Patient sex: F
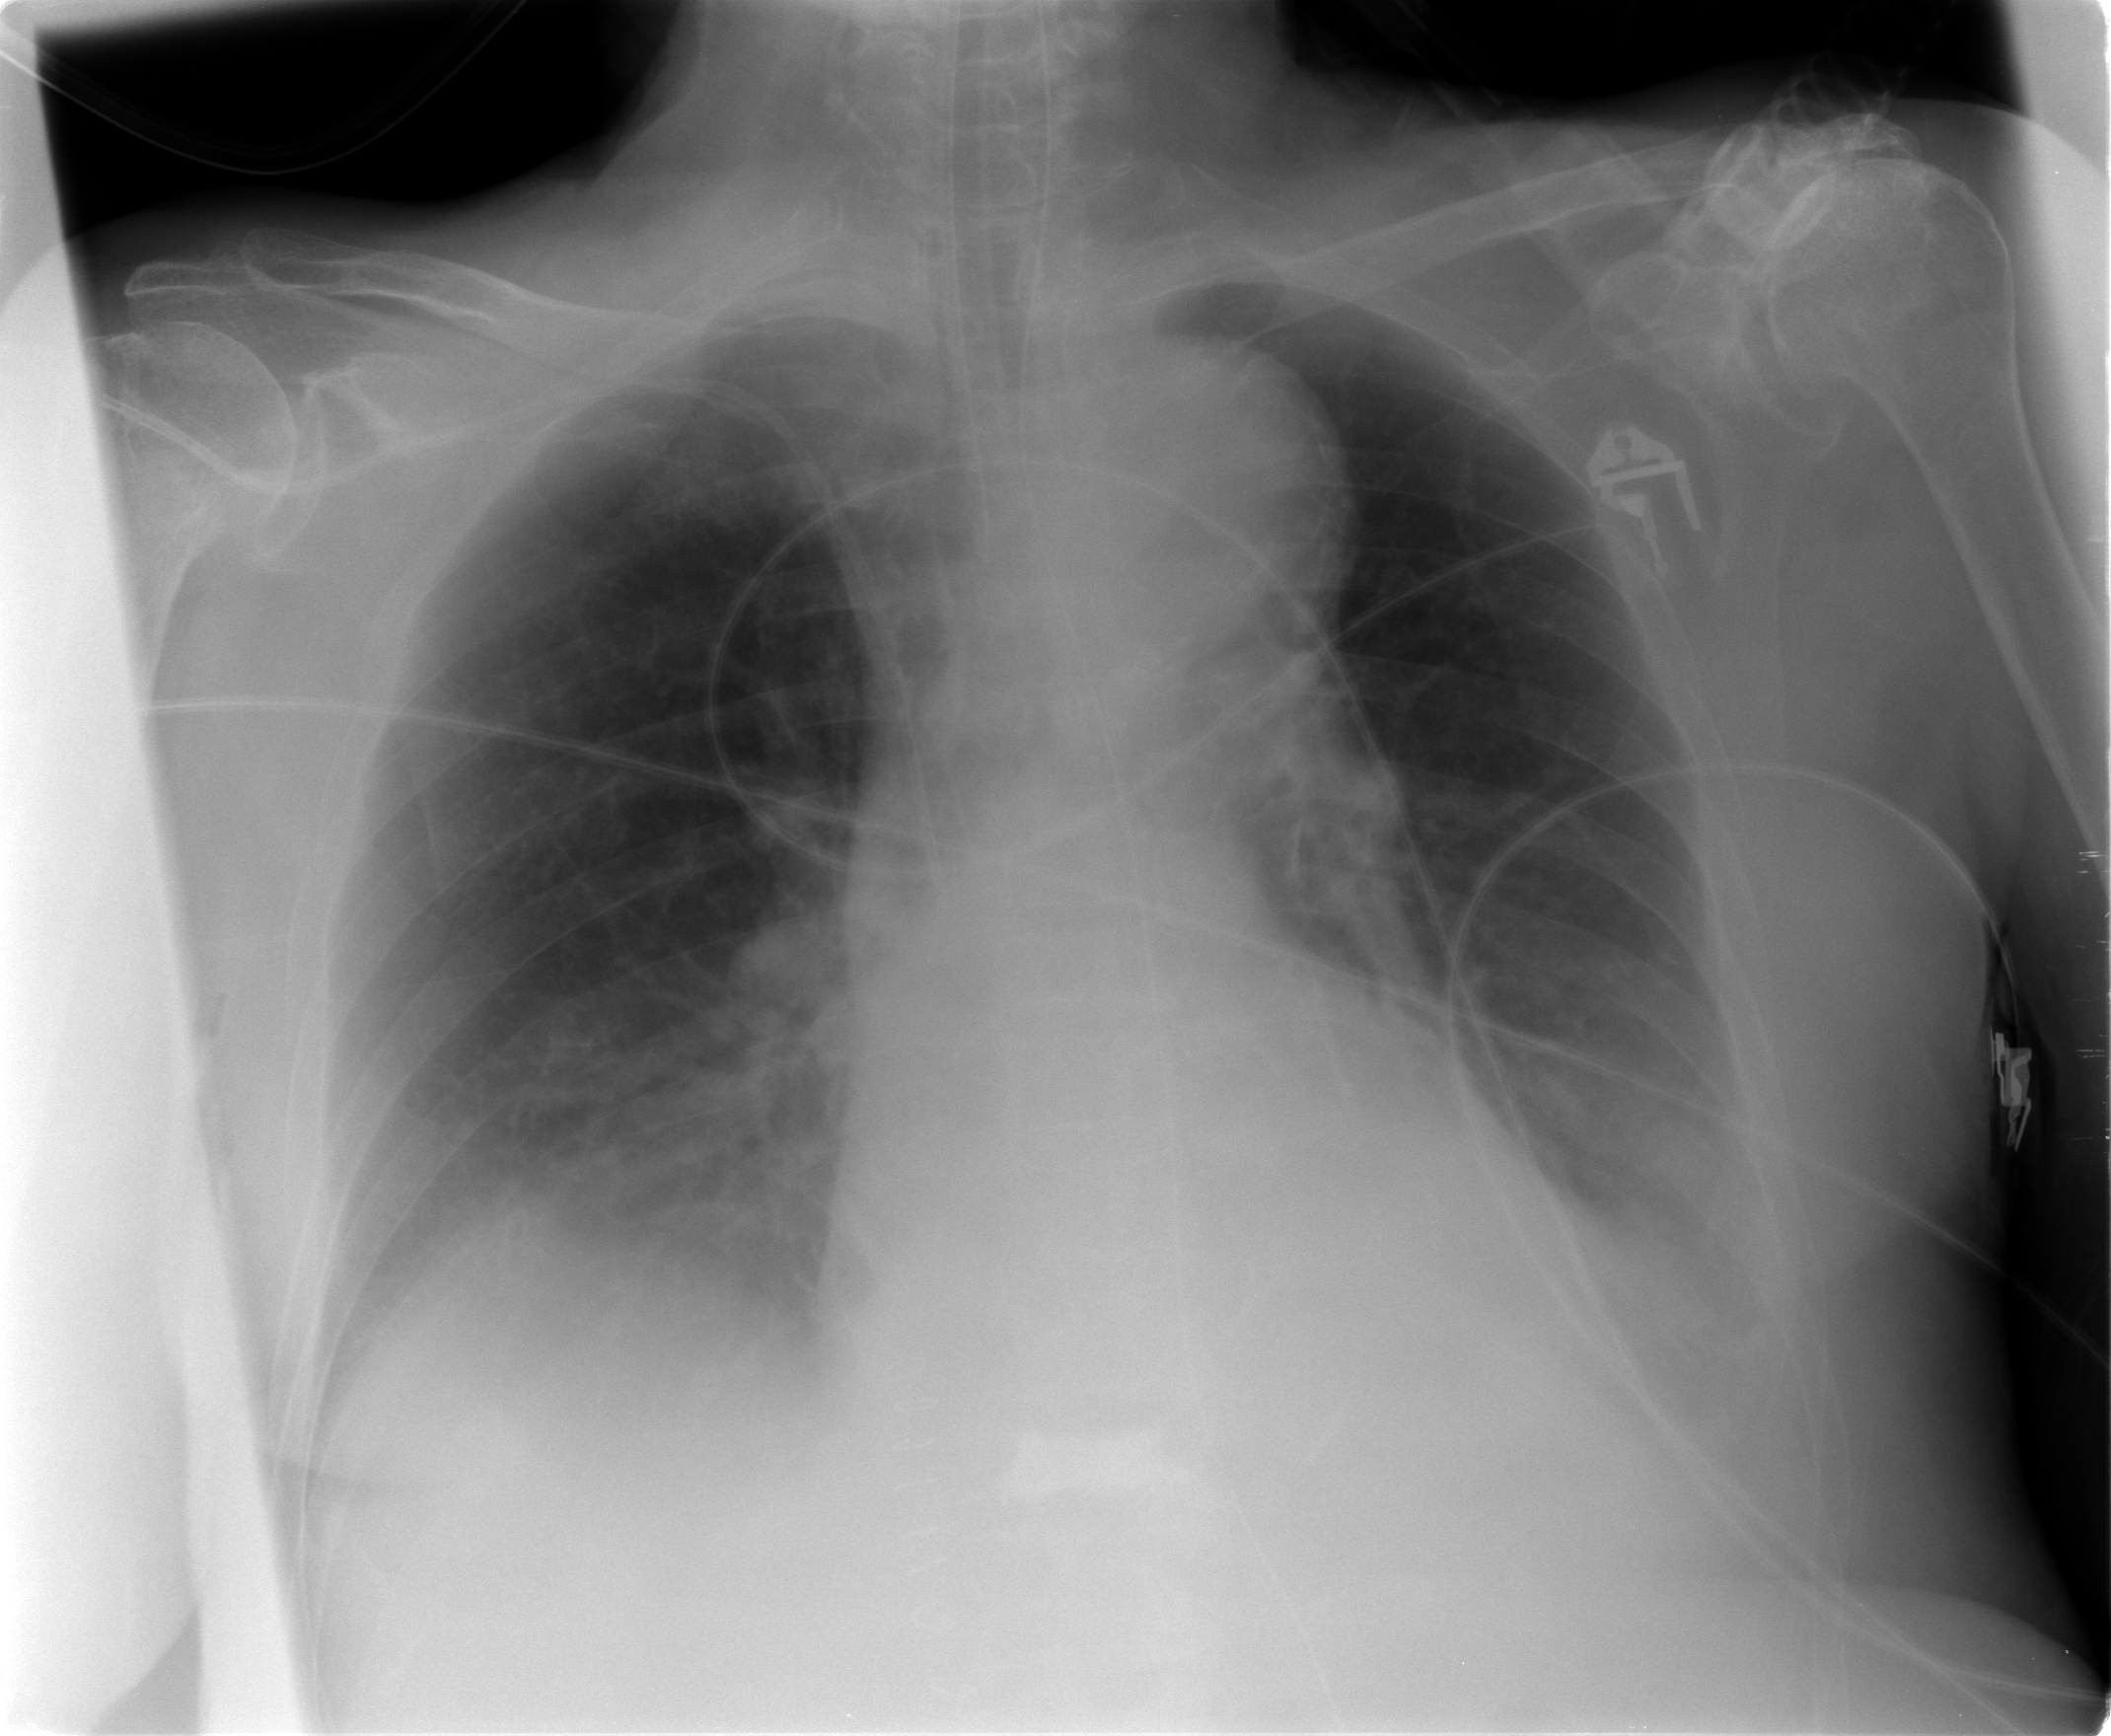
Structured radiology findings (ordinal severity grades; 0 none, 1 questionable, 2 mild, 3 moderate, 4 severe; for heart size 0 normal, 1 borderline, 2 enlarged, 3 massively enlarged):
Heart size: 0
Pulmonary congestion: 1
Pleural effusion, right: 2
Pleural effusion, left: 2
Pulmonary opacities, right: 0
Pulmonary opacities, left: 0
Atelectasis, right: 0
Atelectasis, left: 0